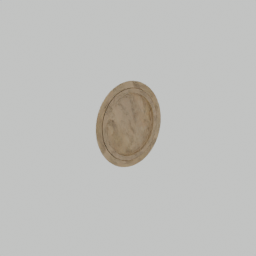
Label: tools